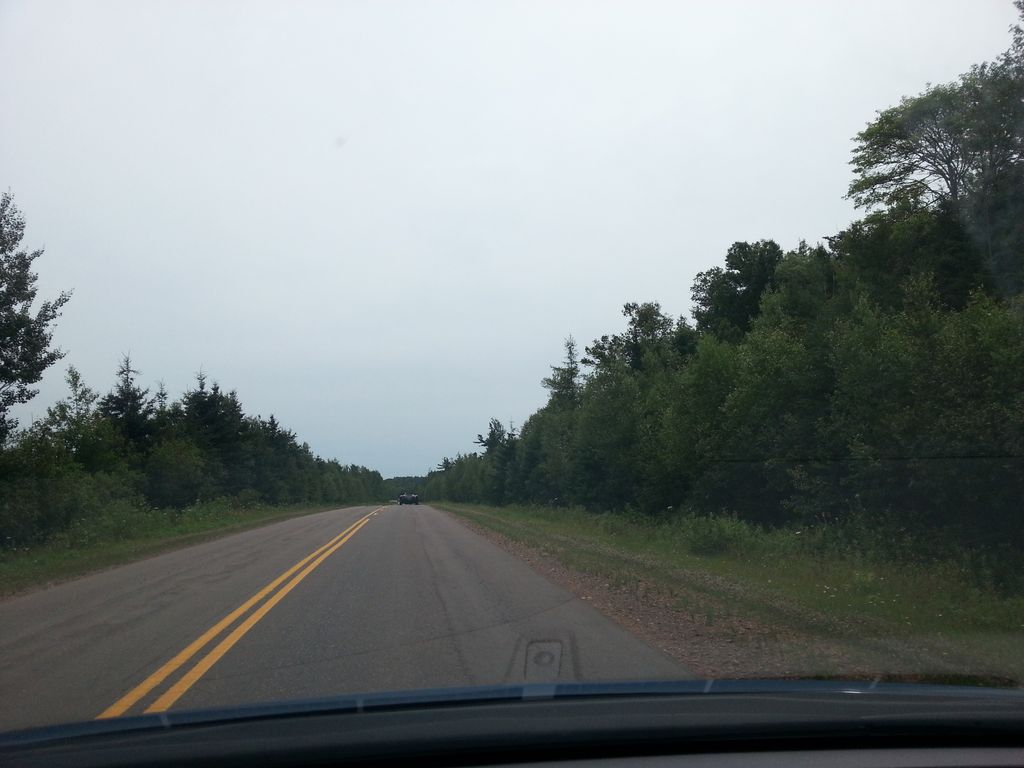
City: charlottetown